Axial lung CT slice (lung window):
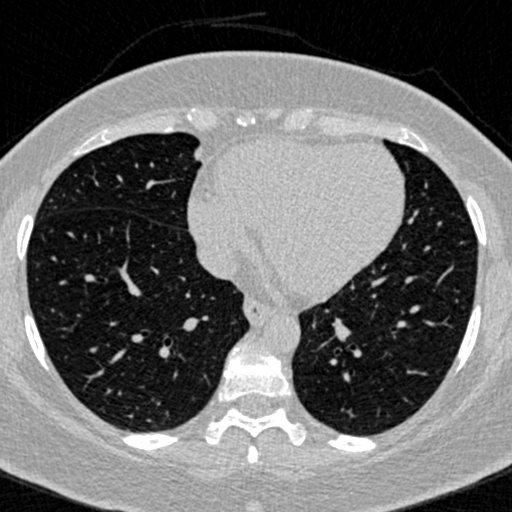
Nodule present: no